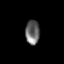
Tissue: prostate
Cell type: Myeloid cells
Senescence score: 0.6841
Nuclear area (px): 333
Mean DAPI intensity: 106.715